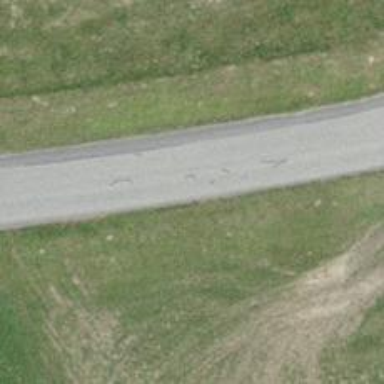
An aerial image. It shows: Unclassified road with asphalt surface.